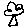
Label: tree